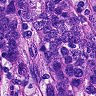
Metastatic tissue present: yes